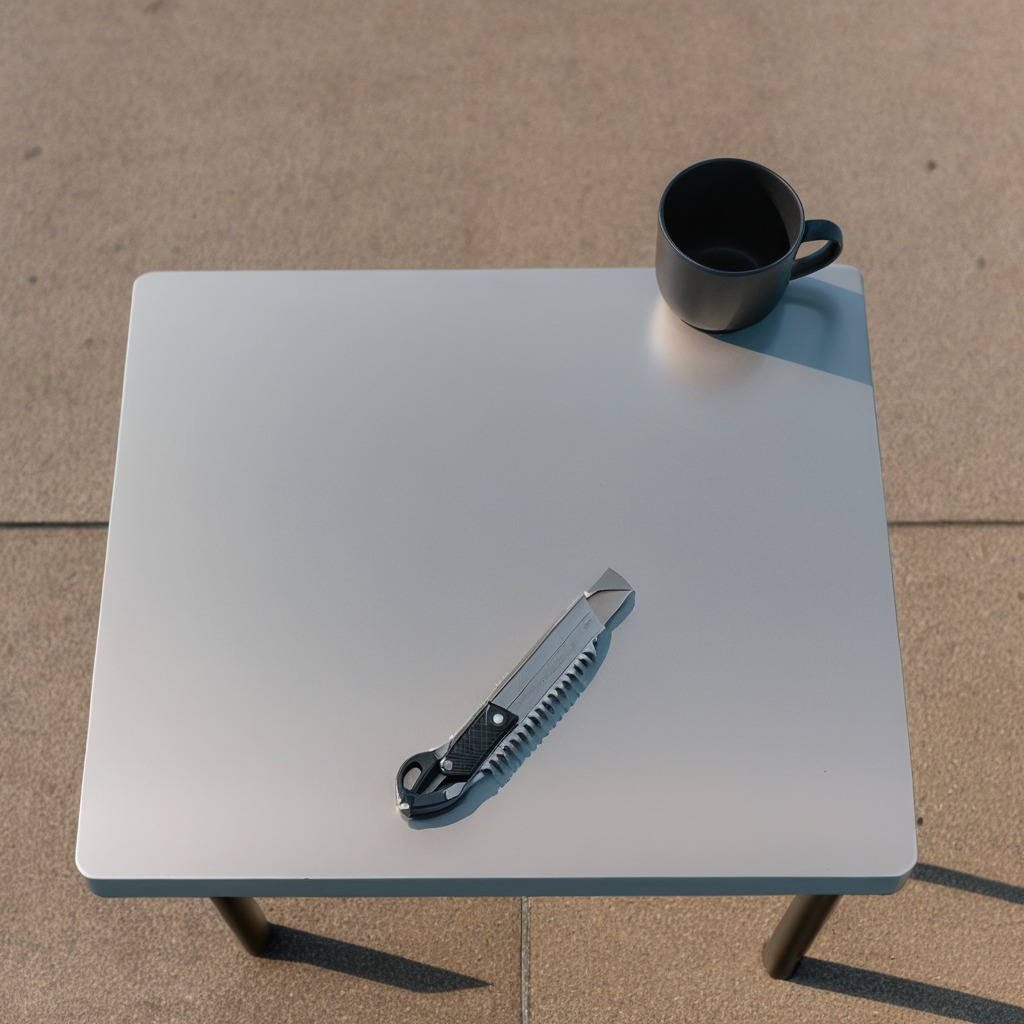
A utility knife is lying on a table in a temporary outdoor tool station.